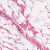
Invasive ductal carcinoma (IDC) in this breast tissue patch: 0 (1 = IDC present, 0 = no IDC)